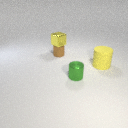
small green metal cylinder in front of large yellow rubber cylinder